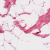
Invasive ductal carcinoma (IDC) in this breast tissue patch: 0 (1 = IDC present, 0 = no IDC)